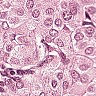
Metastatic tissue present: yes